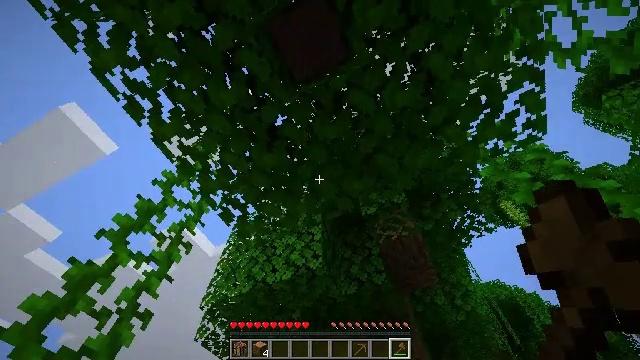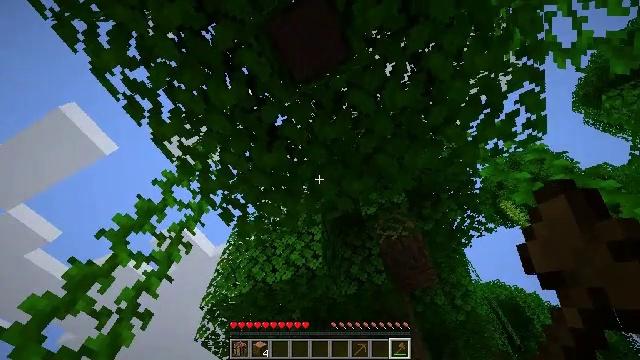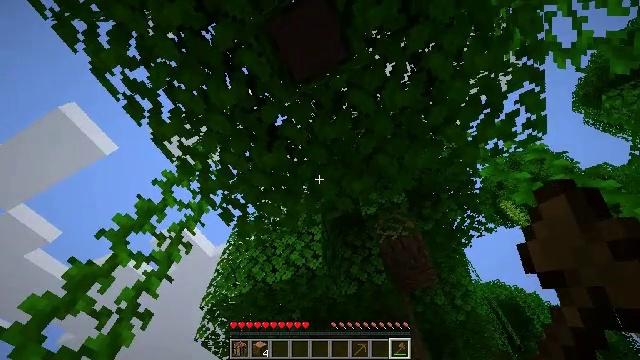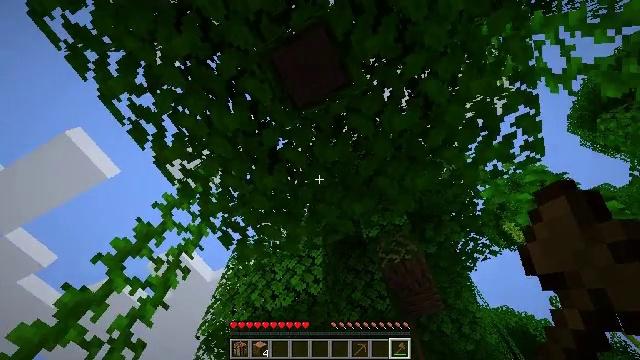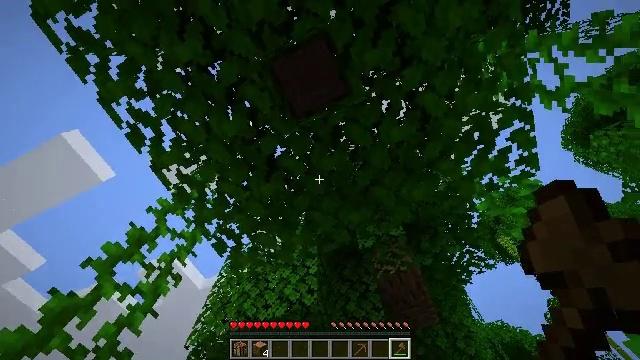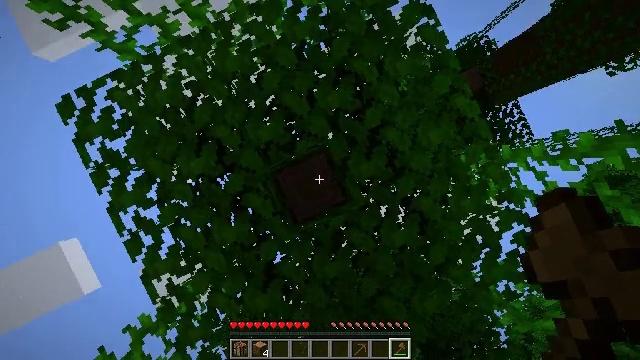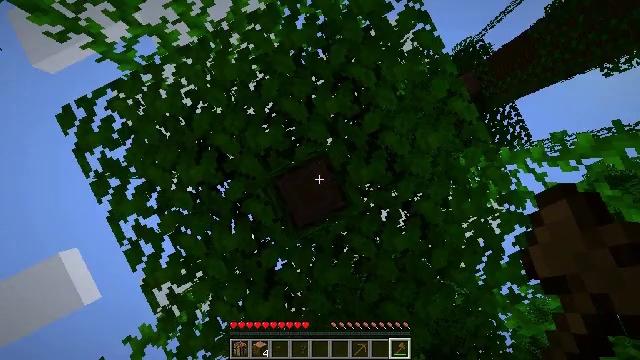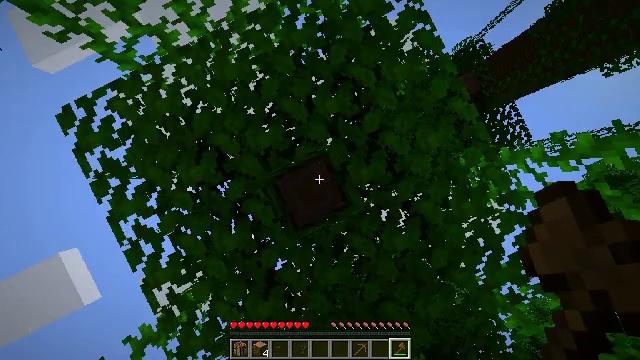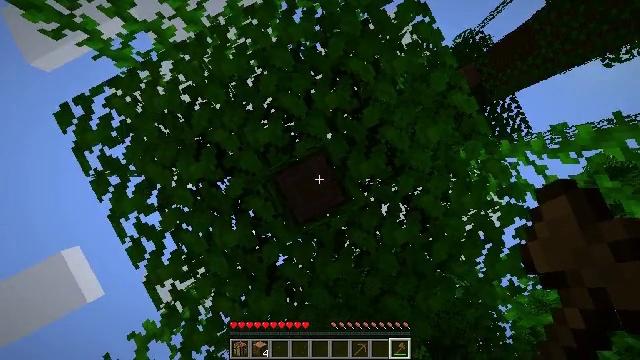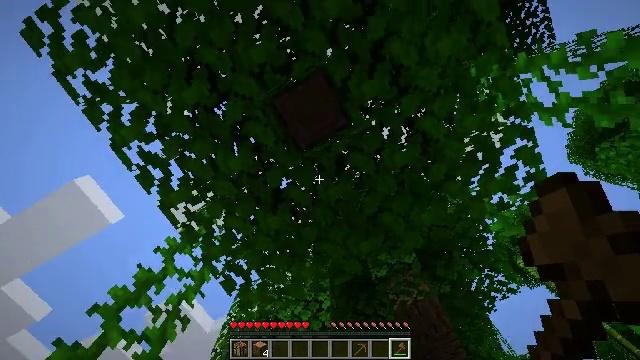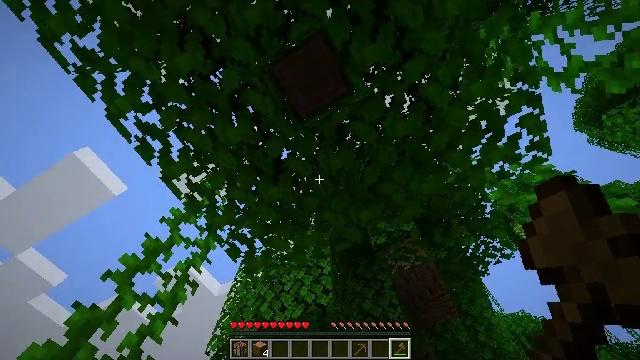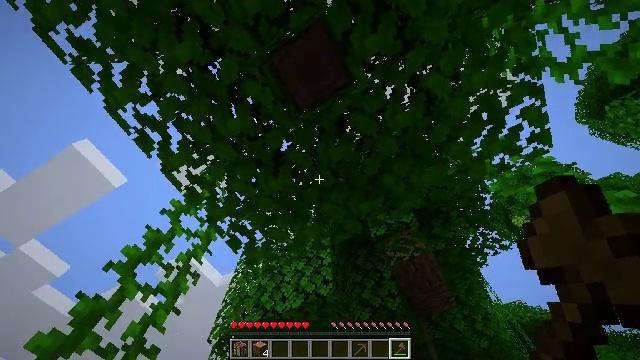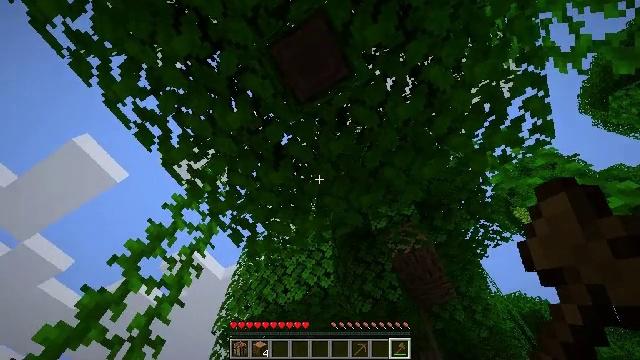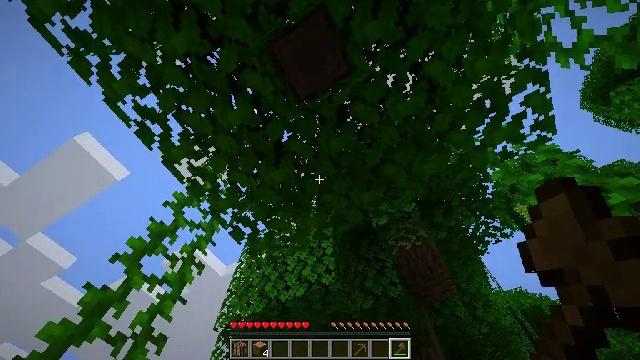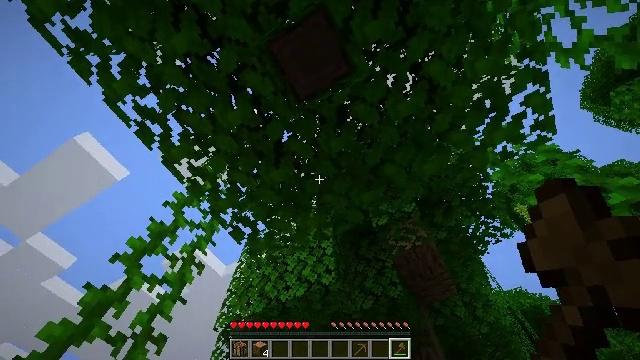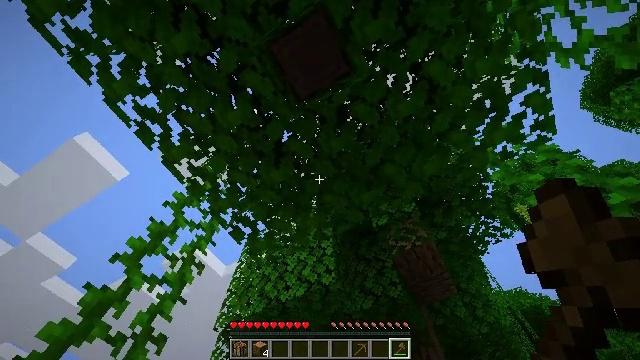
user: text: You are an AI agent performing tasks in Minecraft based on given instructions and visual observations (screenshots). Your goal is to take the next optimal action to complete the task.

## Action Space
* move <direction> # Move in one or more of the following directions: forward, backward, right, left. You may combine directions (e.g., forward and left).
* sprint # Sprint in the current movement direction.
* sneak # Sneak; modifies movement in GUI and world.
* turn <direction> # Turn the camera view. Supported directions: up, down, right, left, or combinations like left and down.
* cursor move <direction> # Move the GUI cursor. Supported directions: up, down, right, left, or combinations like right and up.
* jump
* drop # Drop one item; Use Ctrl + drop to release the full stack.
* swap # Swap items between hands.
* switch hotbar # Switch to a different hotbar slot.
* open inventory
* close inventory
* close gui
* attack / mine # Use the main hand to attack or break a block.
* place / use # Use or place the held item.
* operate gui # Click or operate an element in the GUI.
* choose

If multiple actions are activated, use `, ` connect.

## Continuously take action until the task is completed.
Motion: motion action
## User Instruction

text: Mine oak leaves.
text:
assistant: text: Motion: no_op
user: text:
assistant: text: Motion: no_op
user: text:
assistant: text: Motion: turn up
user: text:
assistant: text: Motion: turn right and up
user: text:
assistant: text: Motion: turn up
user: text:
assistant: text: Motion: turn left and up
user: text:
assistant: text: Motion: turn up
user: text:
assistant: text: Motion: turn down
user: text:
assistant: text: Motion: turn left and down
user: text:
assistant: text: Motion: turn down
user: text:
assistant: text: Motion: turn down
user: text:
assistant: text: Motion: turn down
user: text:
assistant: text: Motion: no_op
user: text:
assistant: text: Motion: no_op
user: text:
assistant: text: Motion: no_op
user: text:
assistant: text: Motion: no_op
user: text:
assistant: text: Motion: no_op
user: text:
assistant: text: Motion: no_op
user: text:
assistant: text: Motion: turn left and down
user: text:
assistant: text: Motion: turn left and down
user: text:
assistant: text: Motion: turn left and down
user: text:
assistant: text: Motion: no_op
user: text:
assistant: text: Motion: no_op
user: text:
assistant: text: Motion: no_op
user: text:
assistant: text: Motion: turn left and down
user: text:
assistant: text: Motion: turn left and down
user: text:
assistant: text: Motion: no_op
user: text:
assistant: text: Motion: no_op
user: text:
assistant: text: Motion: no_op
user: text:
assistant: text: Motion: turn down